Field crop: maize
Growth stage: 2
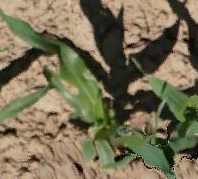
Species: maize